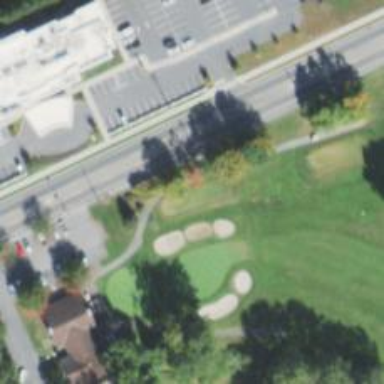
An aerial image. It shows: Golf tee on grassy land.